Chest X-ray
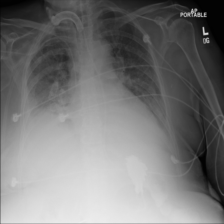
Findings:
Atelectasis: negative
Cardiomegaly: negative
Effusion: positive
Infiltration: positive
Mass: negative
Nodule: negative
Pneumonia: negative
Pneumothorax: negative
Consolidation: negative
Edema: negative
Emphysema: negative
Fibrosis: negative
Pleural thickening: negative
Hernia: negative